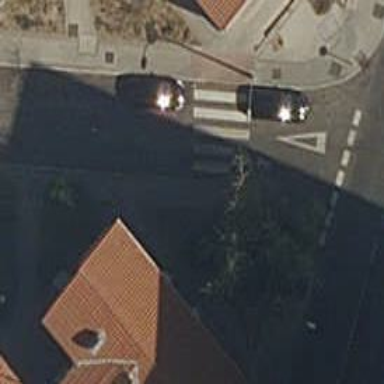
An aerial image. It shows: Zebra crossing located at road with traffic signals.